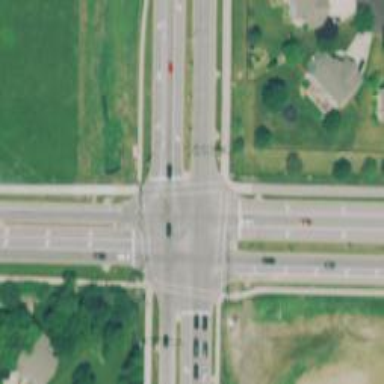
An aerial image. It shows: Solid stop line on the road.